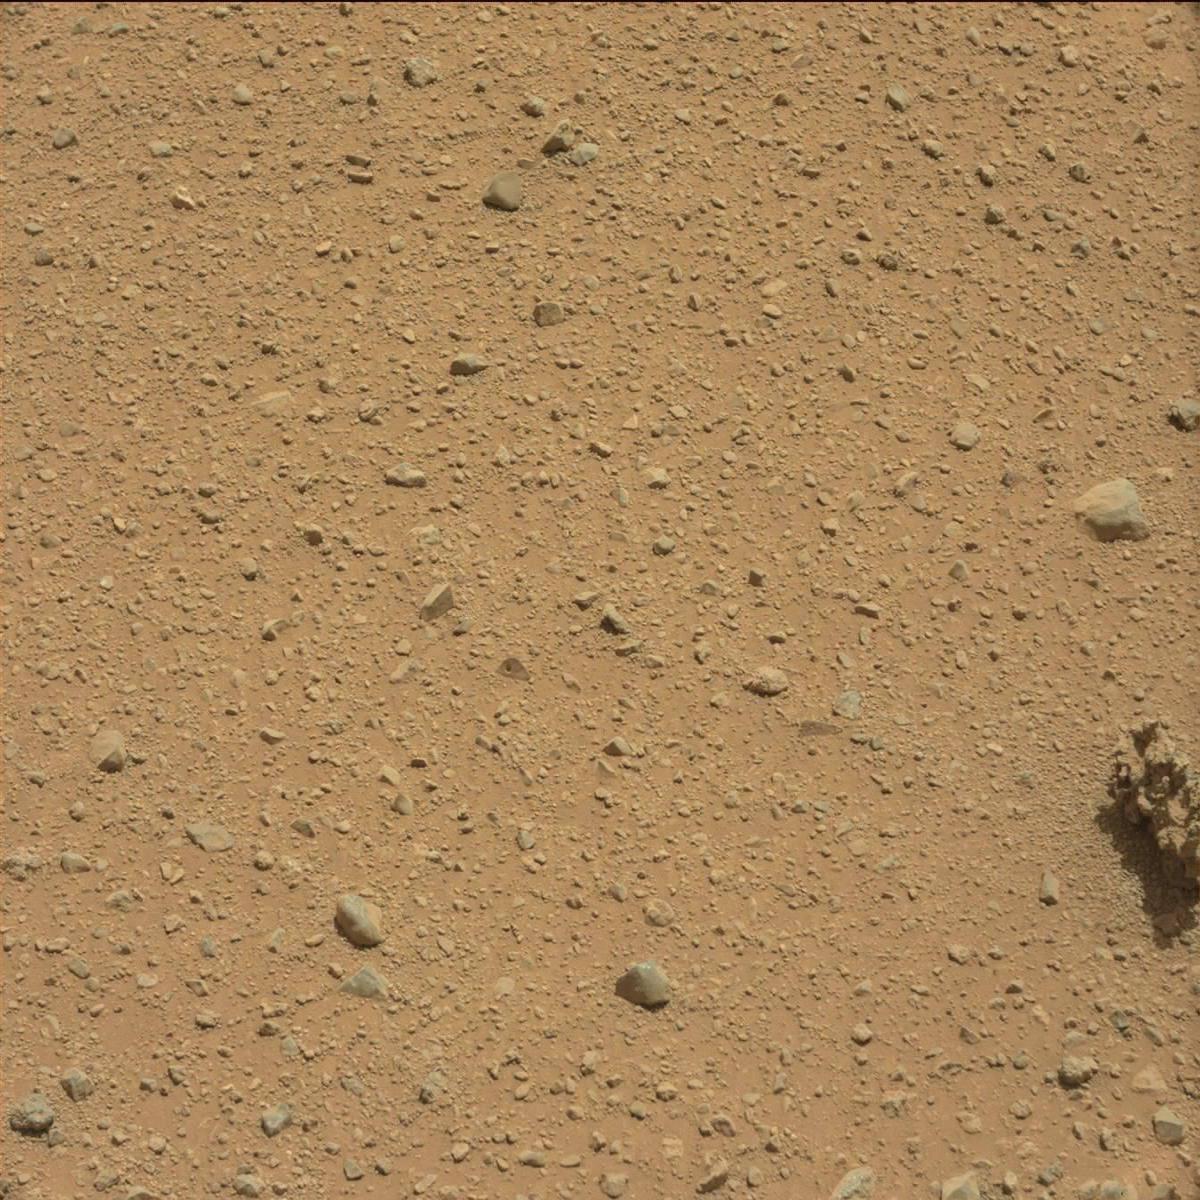
Terrain classes present: Bedrock, Rock, Sand / Soil